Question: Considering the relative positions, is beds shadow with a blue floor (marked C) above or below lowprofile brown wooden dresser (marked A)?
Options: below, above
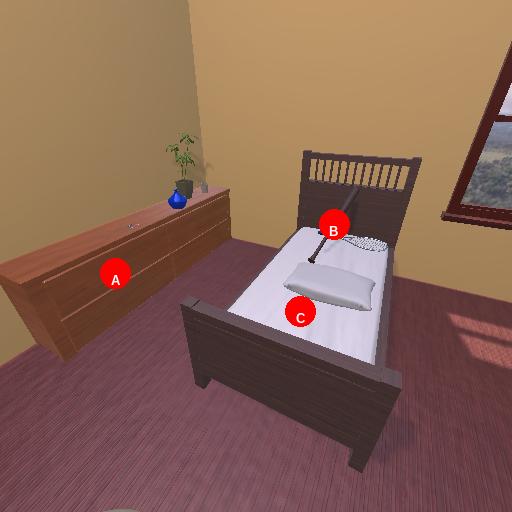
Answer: below